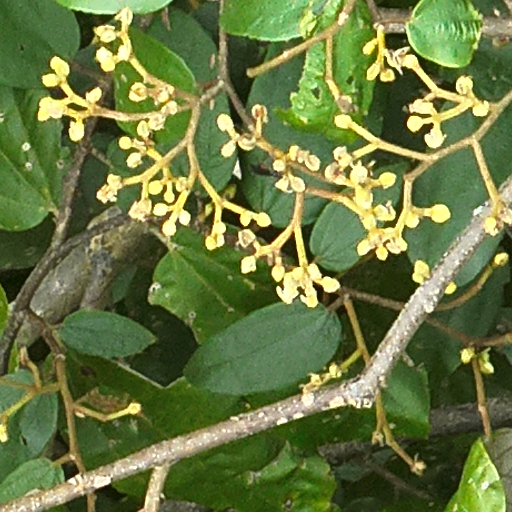
Species: Luehea seemannii
GBIF accepted scientific name: Luehea seemannii
Crown area (m\u00b2): 162.199